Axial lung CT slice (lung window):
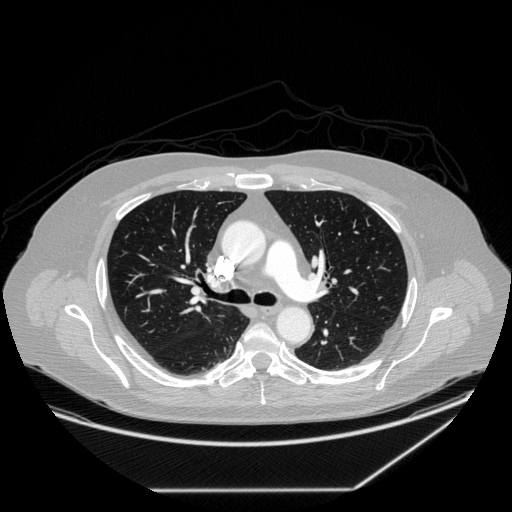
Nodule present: no